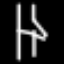
Label: chair